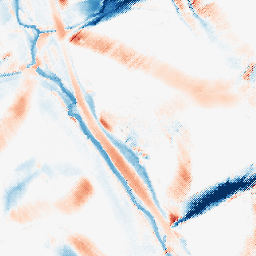
Category: morphological
Decomposition family: morphological_diamond
Decomposition parameters: operation: average
radius: 20
Upsampling method: regularized
Upsampling parameters: scale: 4
lambda_reg: 0.1
Upsampling scale: 4